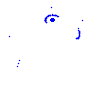
Particle: pion